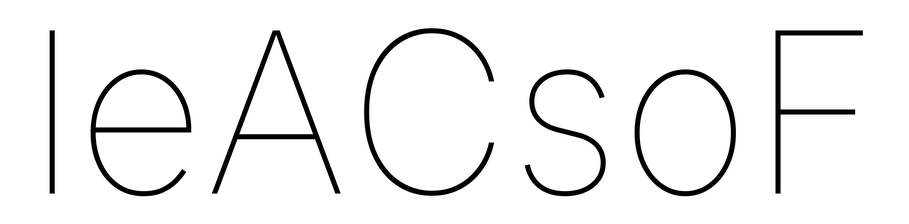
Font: Inter_Thin